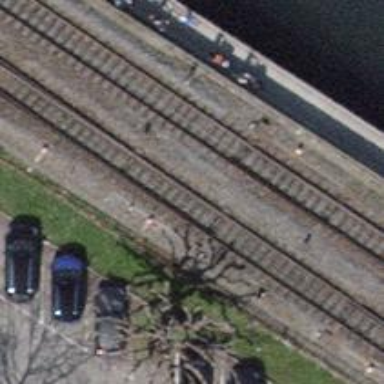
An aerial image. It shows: Railway switch.